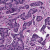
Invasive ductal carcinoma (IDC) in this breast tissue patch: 1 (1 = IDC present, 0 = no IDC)